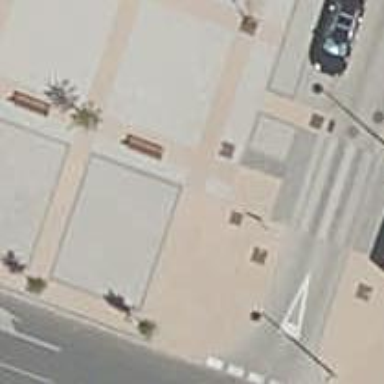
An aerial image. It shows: Bench for seating.